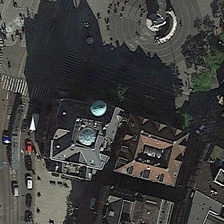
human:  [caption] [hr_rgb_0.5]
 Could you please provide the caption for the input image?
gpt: a church is near a square with many people .

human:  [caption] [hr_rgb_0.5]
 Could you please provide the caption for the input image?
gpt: a church is near a square with many people .

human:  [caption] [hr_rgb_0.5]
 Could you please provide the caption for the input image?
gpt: a church is near a square with many people .

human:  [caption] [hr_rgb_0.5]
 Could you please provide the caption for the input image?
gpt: a church is near a square with many people .

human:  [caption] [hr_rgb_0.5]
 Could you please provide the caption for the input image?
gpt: a church is near a square with many people .